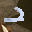
Label: 2